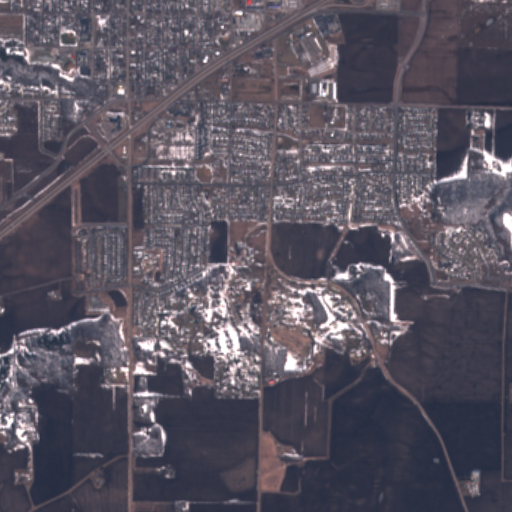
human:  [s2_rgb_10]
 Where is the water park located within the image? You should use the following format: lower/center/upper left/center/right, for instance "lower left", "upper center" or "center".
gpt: The water park is located in the upper left of the image.
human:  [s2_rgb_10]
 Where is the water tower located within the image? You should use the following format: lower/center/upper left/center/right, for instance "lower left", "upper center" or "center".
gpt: The water tower is located in the upper center of the image.
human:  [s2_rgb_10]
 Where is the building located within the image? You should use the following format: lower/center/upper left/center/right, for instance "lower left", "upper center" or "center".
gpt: The building is located in the upper of the image.
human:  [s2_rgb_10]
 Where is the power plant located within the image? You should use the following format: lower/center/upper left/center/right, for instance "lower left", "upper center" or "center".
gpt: There is no power plant in the image.